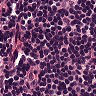
Metastatic tissue present: no